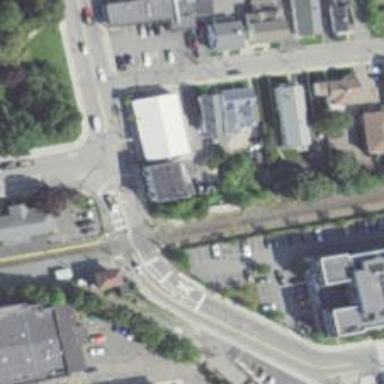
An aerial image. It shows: Railway crossing with full barrier.